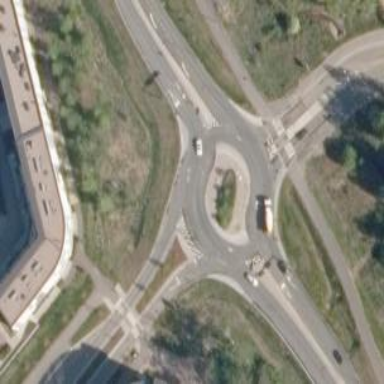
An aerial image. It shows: Asphalt road that is secondary route leading to roundabout.